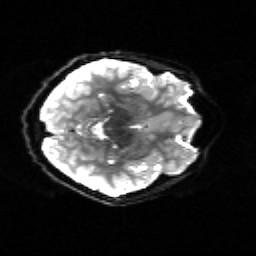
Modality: sbref
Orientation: axial
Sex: female
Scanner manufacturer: siemens
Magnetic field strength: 3 T
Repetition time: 5 s
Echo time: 0.071 s